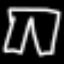
Label: pants